Question: How can I read a file from a relative path?
I've tried this, but without success:
'''
package es;
import java.io.File;
import java.io.FileInputStream;
public class Principal {
/**
* @param args
*/
public static void main(String[] args) throws Exception {
File file = new File("/prueba/src/es/myFile.txt");
FileInputStream fis = new FileInputStream(file);
}
}
'''
And my project is as simple as:

The error I obtained is:
'''
Exception in thread "main" java.io.FileNotFoundException: \prueba\src\es\myFile.txt (El sistema no puede encontrar la ruta especificada)
at java.io.FileInputStream.open(Native Method)
at java.io.FileInputStream.<init>(Unknown Source)
at es.Principal.main(Principal.java:13)
'''
Thanks.
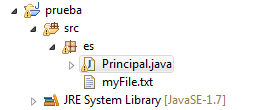
Answer: I found the problem:
The relative path should be:
'''
File file = new File("src/es/myFile.txt");
'''